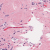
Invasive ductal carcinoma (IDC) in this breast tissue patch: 1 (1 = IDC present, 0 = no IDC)